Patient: sex M, age 46
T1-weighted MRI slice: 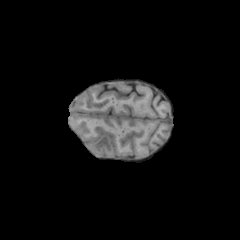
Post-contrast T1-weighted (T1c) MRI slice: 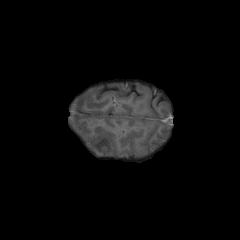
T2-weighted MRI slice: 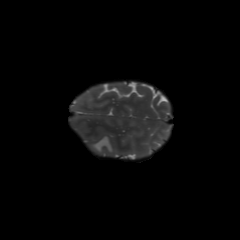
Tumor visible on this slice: yes
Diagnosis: Glioblastoma, IDH-wildtype
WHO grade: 4